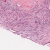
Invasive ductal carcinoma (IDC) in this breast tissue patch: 0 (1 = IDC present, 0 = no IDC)